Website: slack
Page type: billing-address
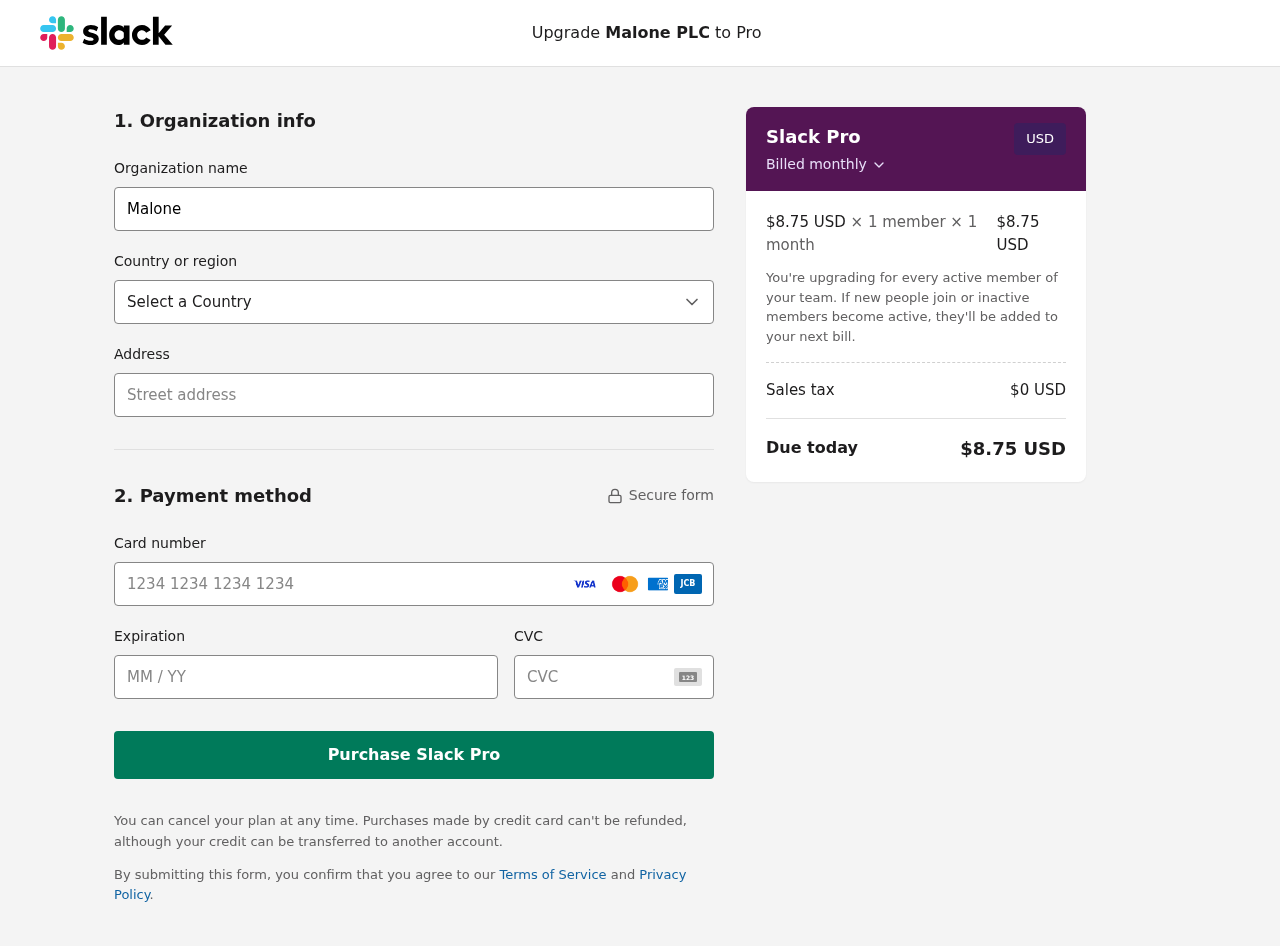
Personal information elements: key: PII_CARD_CVV
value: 621
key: PII_CARD_EXPIRY
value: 12/29
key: PII_CARD_NUMBER
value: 6011 6765 3717 1192
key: PII_COMPANY
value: Malone PLC
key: PII_COUNTRY
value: United States
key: PII_STREET
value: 091 Christy Causeway Apt. 744
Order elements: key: ORDER_PRICE_PER_MEMBER
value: $8.75 USD
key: ORDER_MEMBER_COUNT
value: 1
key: ORDER_MONTH_COUNT
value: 1
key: ORDER_SUBTOTAL
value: $8.75 USD
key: ORDER_TAX
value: $0
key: ORDER_TOTAL
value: $8.75 USD